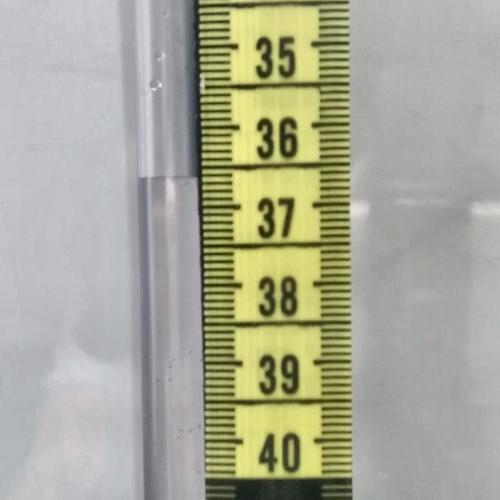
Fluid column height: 36.6 cm